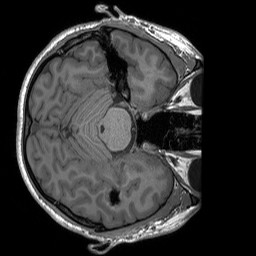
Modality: T1w
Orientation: axial
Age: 26
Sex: male
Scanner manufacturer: siemens
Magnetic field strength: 3 T
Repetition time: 1.9 s
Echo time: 0.00243 s